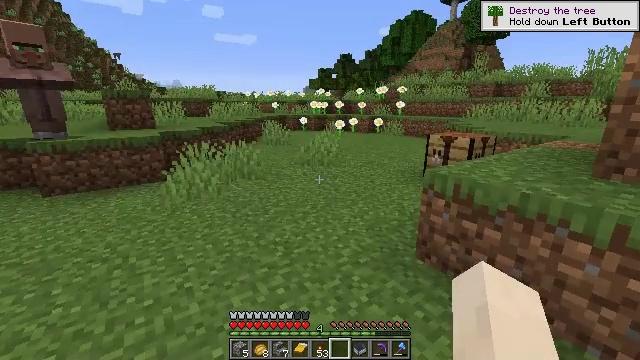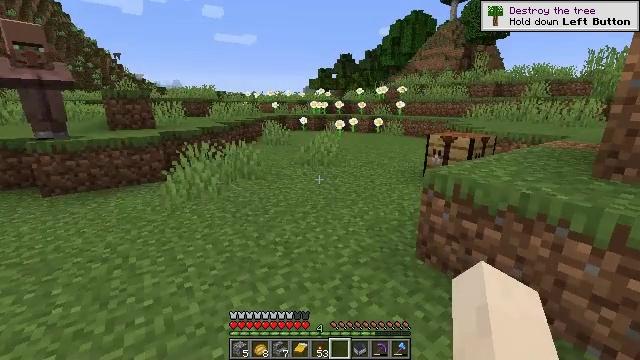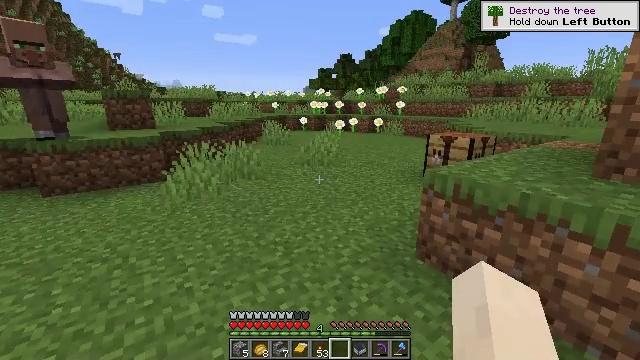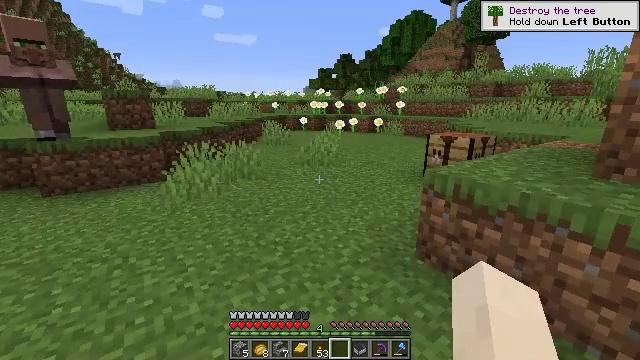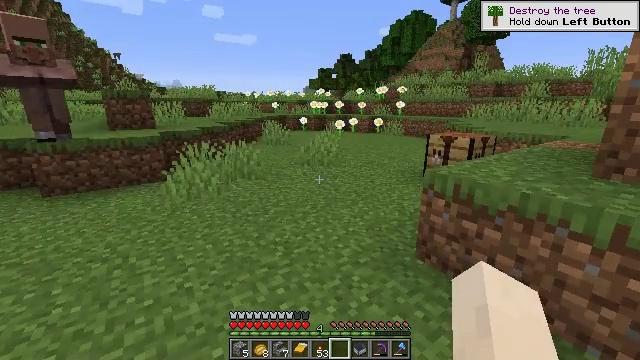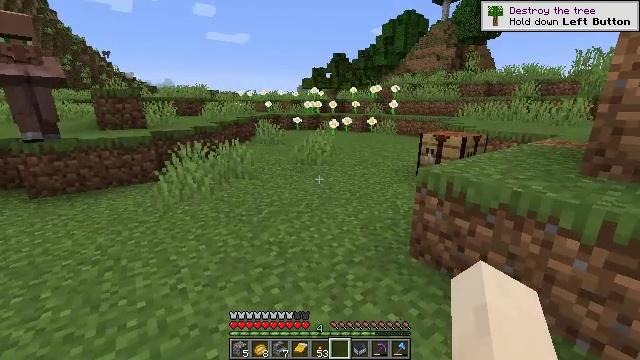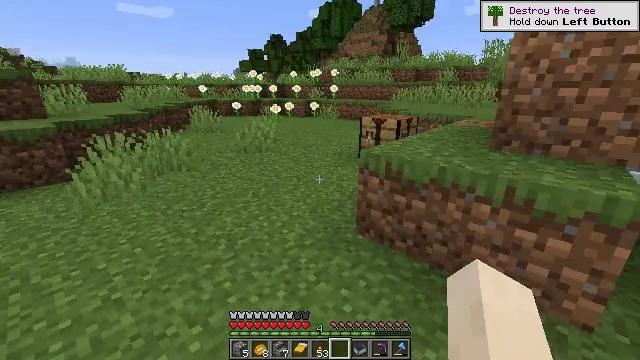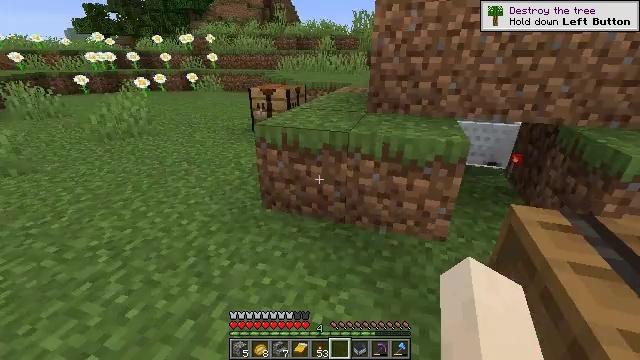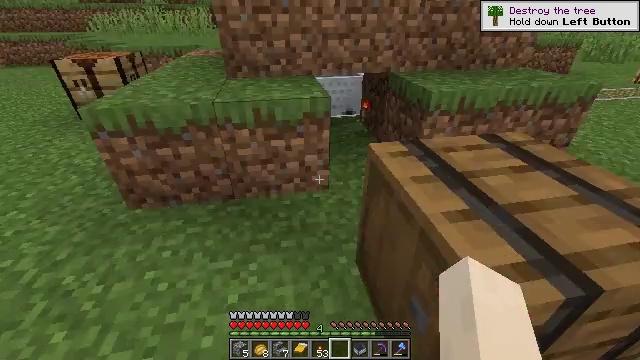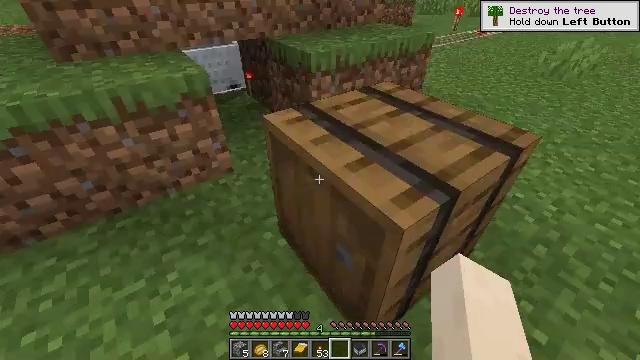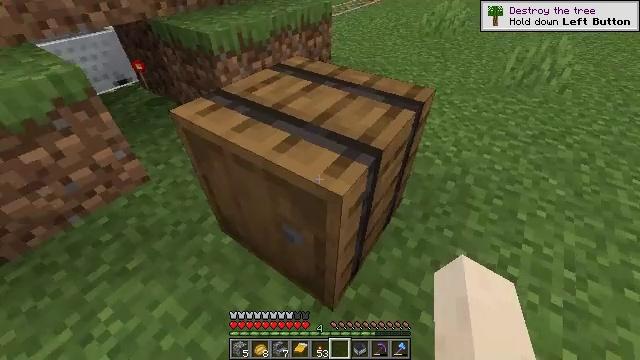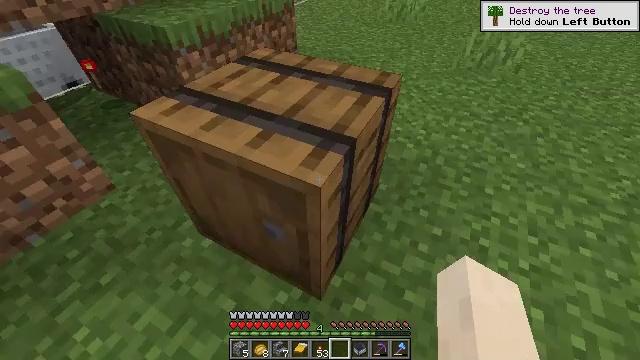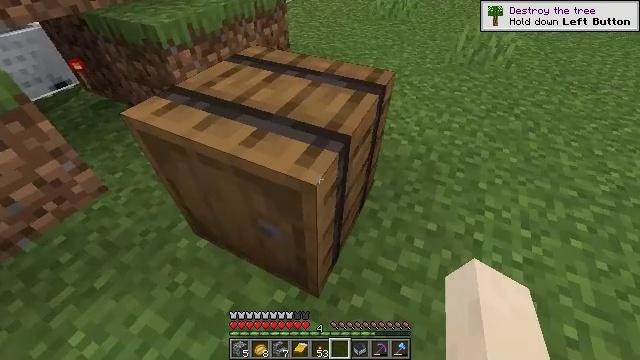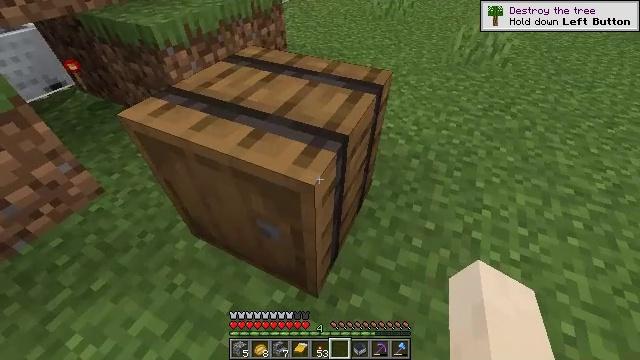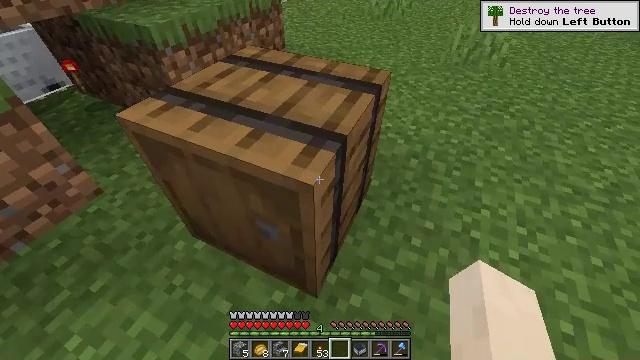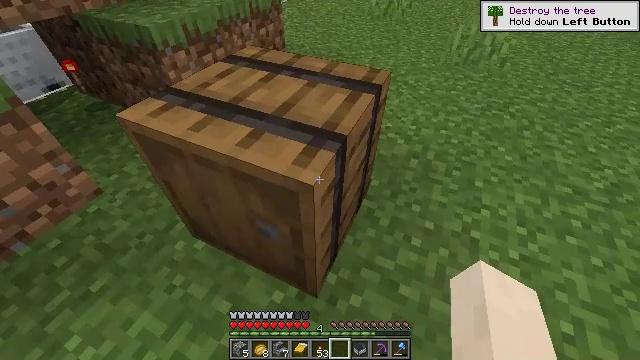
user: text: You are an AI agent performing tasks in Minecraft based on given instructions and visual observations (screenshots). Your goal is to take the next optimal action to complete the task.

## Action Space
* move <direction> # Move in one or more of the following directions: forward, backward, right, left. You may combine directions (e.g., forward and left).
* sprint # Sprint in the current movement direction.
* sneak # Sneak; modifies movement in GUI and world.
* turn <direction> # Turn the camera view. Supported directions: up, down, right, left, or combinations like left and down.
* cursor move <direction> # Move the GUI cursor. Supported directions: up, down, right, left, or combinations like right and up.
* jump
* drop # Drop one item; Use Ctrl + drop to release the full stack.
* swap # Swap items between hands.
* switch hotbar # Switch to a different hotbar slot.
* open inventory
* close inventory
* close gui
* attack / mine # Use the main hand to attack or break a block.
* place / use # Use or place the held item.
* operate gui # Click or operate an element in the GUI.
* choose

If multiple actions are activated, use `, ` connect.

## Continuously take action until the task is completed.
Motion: motion action
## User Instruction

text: Mine the barrel to retrieve its items.
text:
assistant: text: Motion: no_op
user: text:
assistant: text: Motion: no_op
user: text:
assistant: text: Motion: no_op
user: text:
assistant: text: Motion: no_op
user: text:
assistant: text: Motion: turn right
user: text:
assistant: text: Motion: turn right and down
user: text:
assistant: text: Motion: turn right and down
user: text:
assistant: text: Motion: turn right and down
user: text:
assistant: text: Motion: turn right and down
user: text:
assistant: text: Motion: turn right and down
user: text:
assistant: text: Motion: turn right and down
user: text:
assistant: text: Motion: turn right
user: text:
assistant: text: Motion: no_op
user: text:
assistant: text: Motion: no_op
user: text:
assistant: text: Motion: no_op
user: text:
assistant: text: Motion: no_op
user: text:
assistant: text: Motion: no_op
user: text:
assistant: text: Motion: no_op
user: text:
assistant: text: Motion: no_op
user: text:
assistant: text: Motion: no_op
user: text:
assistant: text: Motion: no_op
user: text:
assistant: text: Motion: no_op
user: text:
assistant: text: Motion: no_op
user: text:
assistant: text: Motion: no_op
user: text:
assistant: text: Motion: no_op
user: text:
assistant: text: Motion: no_op
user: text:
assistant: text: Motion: no_op
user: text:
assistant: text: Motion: no_op
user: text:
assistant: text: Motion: no_op
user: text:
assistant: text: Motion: no_op